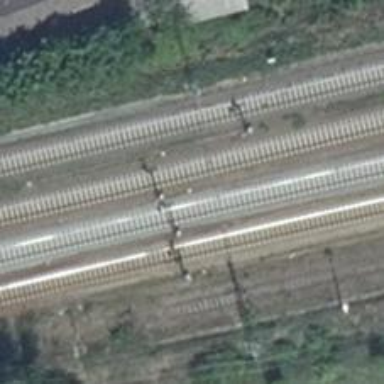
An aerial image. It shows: Railway signal.